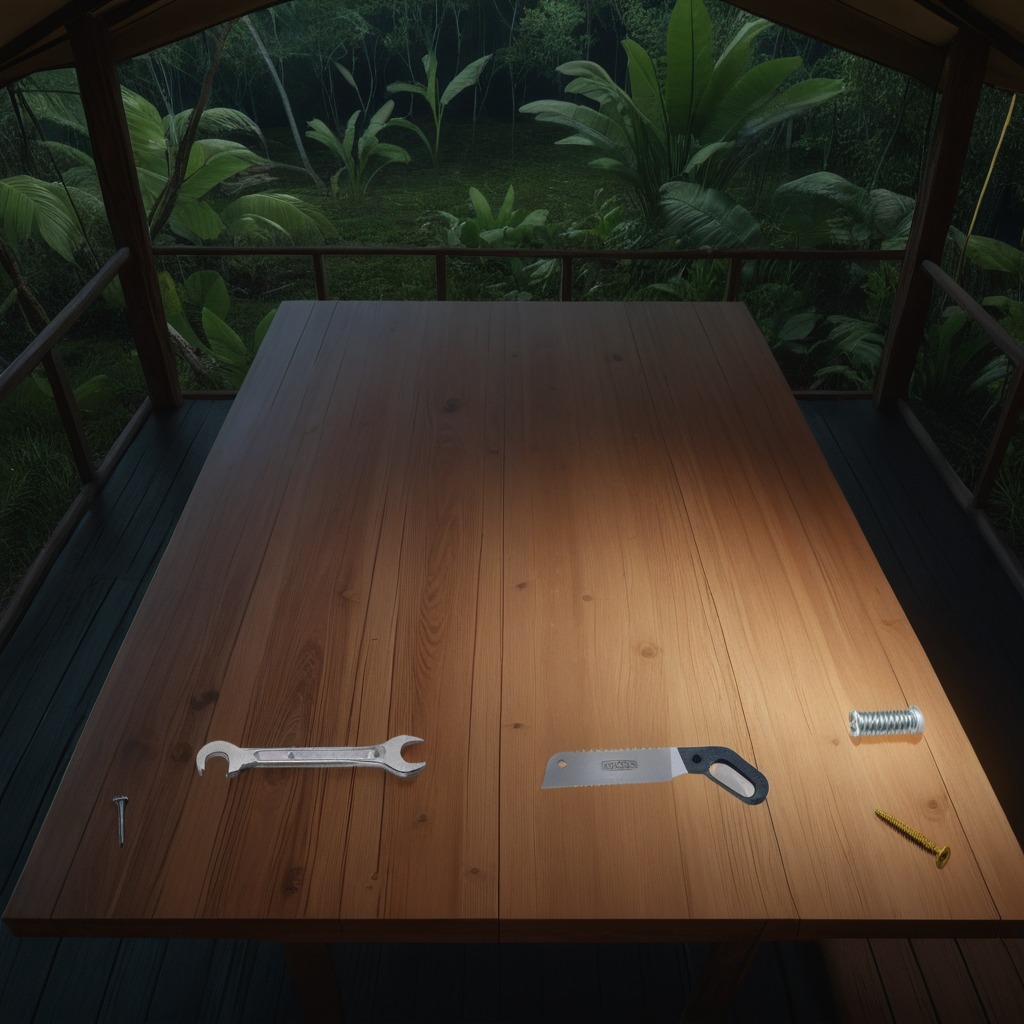
A metal machine screw, an iron nail, a coiled metal spring, a handheld metal saw, and a wrench are lying on a wooden table inside a jungle field workshop tent at night dim ambient light soft shadows worn but